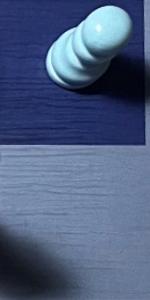
Label: Empty